Question: I have a custom action and view for it. Where I suggest to get a collection from my action and show it by 'each'. This is my view:
'''
= @games.each do |g|
.well
%h2= link_to g.name, game_path(g)
= link_to (image_tag g.image.url(:medium), class: 'img-responsive'), game_path(g)
'''
This is my action:
'''
def unproved_games
@games = Game.where(status: false)
end
'''
Its render good, but in the end i got this on my page:

How can I Fix it?
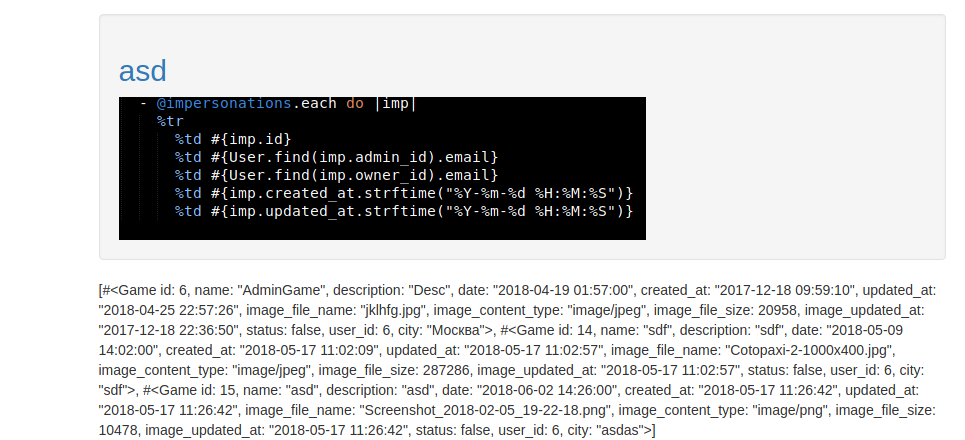
Answer: '=' markup in HAML means to create some output on the page (similar to '<%= %>' in ERB. 'each' method returns a collection, it was called on. That's why on your page you see an output that is similar to '@games.to_s'. Just replace your very first '=' with '-' and it will make no output to the page. And also I've made some additional refactoring of your code:
'''
- @games.each do |g|
.well
%h2= link_to g.name, g
= link_to g do
= image_tag g.image.url(:medium), class: 'img-responsive')
'''